Question: How do I transform observable's error to another observable?
I am trying to implement algorithm showed on scheme below:

I am using a tutorial named Grokking RxJava to start my learning and found that flatMap operator can convert one Observable returning by Retrofit into another which allows me to do a chain of invocations of server methods. But in the tutorial chaining methods always return success result.
Currently I'm using an approach that looks odd and unclear to me:
'''
AppObservable.bindActivity(this, userService.checklogin(mPhone)
.onErrorResumeNext(new Func1<Throwable, Observable<? extends Response>>() {
@Override
public Observable<? extends Response> call(Throwable throwable) {
return Observable.just(null);
}
}))
.flatMap(new Func1<Response, Observable<Response>>() {
@Override
public Observable<Response> call(Response response) {
if (response == null) {
return AppObservable.bindActivity(RegistrationActivity.this, userService.register(
mPhone,
name.getText().toString(),
selectedSex,
selectedDateDay,
selectedDateMonth,
selectedDateYear,
Locale.getDefault().getLanguage(),
persistentUserInfoStore.getInstallationToken()
));
}
phone.setError(getString(R.string.already_registered_phone));
progressDialog.dismiss();
return Observable.empty();
}
})
.subscribe(new Action1<Response>() {
@Override
public void call(Response response) {
startConfirmationActivity();
progressDialog.dismiss();
}
}, new Action1<Throwable>() {
@Override
public void call(Throwable throwable) {
progressDialog.dismiss();
Toast.makeText(RegistrationActivity.this, "Error while register user", Toast.LENGTH_SHORT).show();
}
});
'''
Is there any more clear approach to do this.
P.S. I am very new in RxJava.
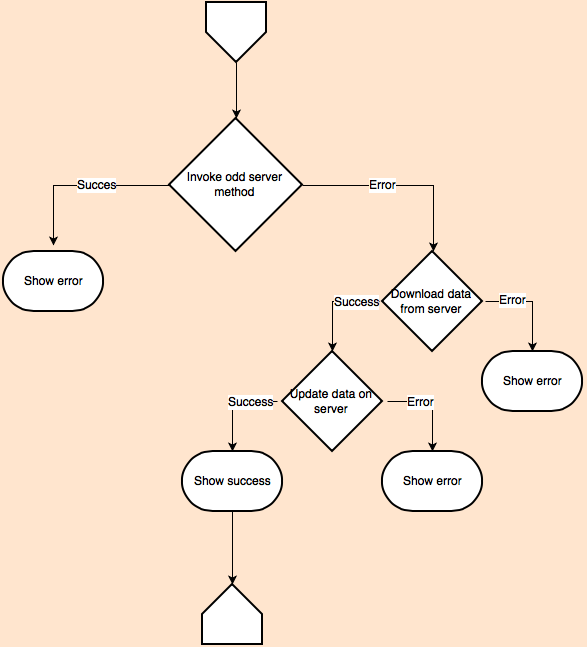
Answer: 1. You should call a userService.register from onErrorResumeNext
2. The easiest way to distinguish what kind of error happened is to introduce a separate Exception class for each error.
This is how it looks in code:
'''
userService.checkLogin(mPhone).flatMap(new Func1<Response, Observable<Response>() {
@Override
public Observable<? extends Response> call(final Response response) {
// according to your diagram the whole Observable should fail if first call was successful
return Observable.error(new FirstCallWasSuccessfulException(response));
}
}).onErrorResumeNext(new Func1<Throwable, Observable<? extends Response>>() {
@Override
public Observable<? extends Response> call(final Throwable throwable) {
if (throwable instanceof FirstCallWasSuccessfulException) {
return Observable.error(throwable);
}
return userService.register(...);
}
}).subscribe(new Subscriber<Response>() {
@Override
public void onError(final Throwable throwable) {
if (throwable instanceof FirstCallWasSuccessfulException) {
// foo
} else {
// bar
}
}
@Override
public void onNext(final Response response) {
}
@Override
public void onCompleted() {
}
});
'''